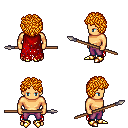
a pixel art fantasy rpg character, male body template, human, tanned skin, red tattered cape, magenta pants, light blonde curly afro hairstyle, gold boots, spear, four views (front, back, left, right), 2x2 character sprite sheet, small pixel art, hard edges, no anti-aliasing